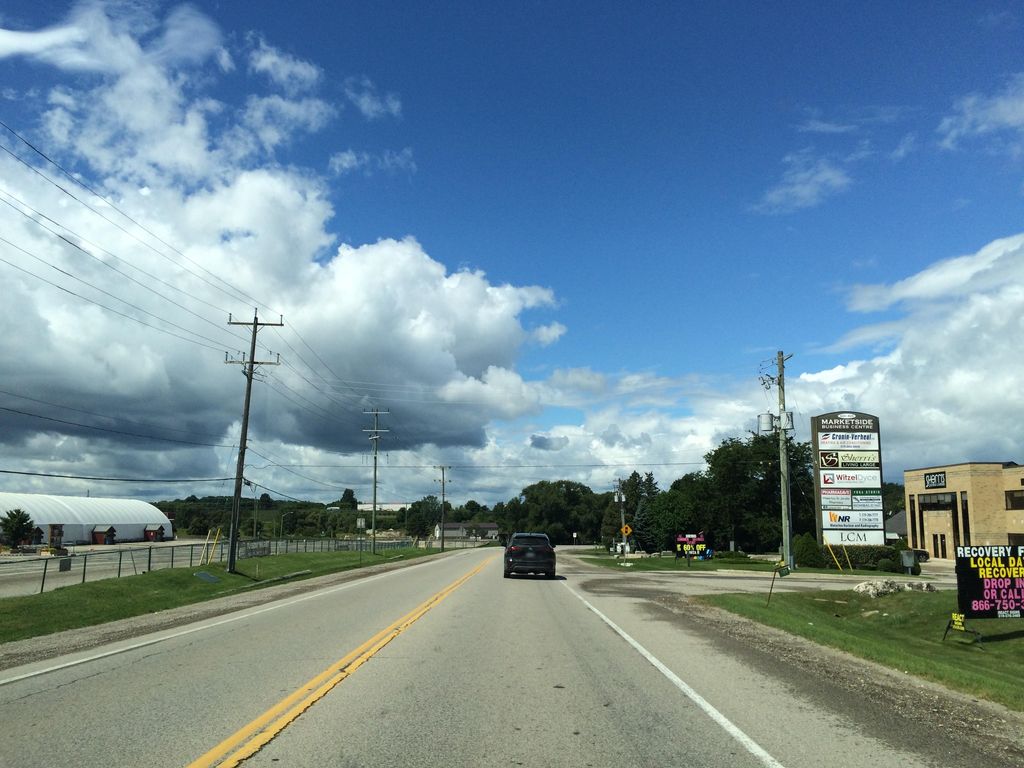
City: kitchener-waterloo